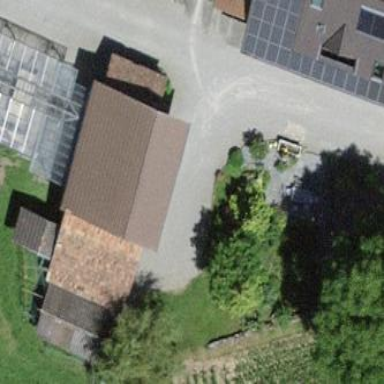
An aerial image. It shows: Shed.